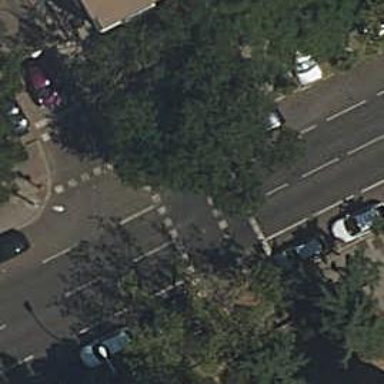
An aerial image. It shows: Road with traffic signals and zebra crossing with traffic signals.